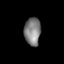
Tissue: skin
Cell type: Epithelial cells
Senescence score: 0.235
Nuclear area (px): 445
Mean DAPI intensity: 127.027